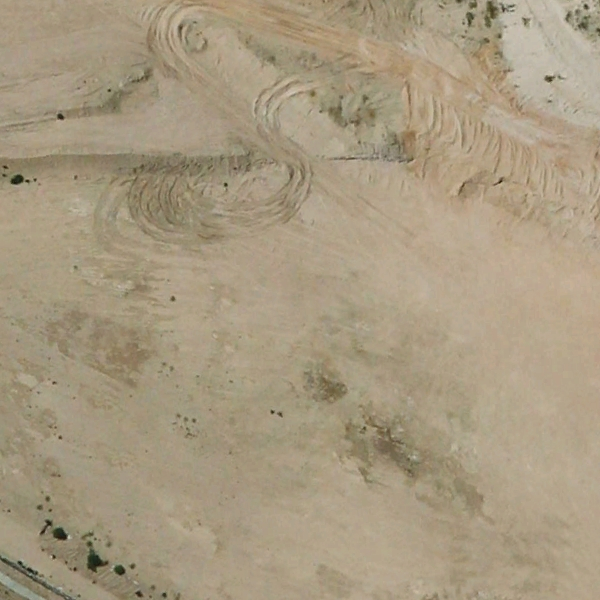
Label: BareLand